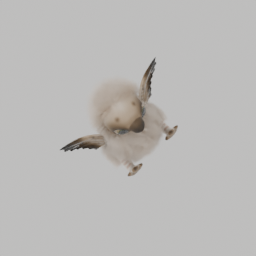
Label: animals